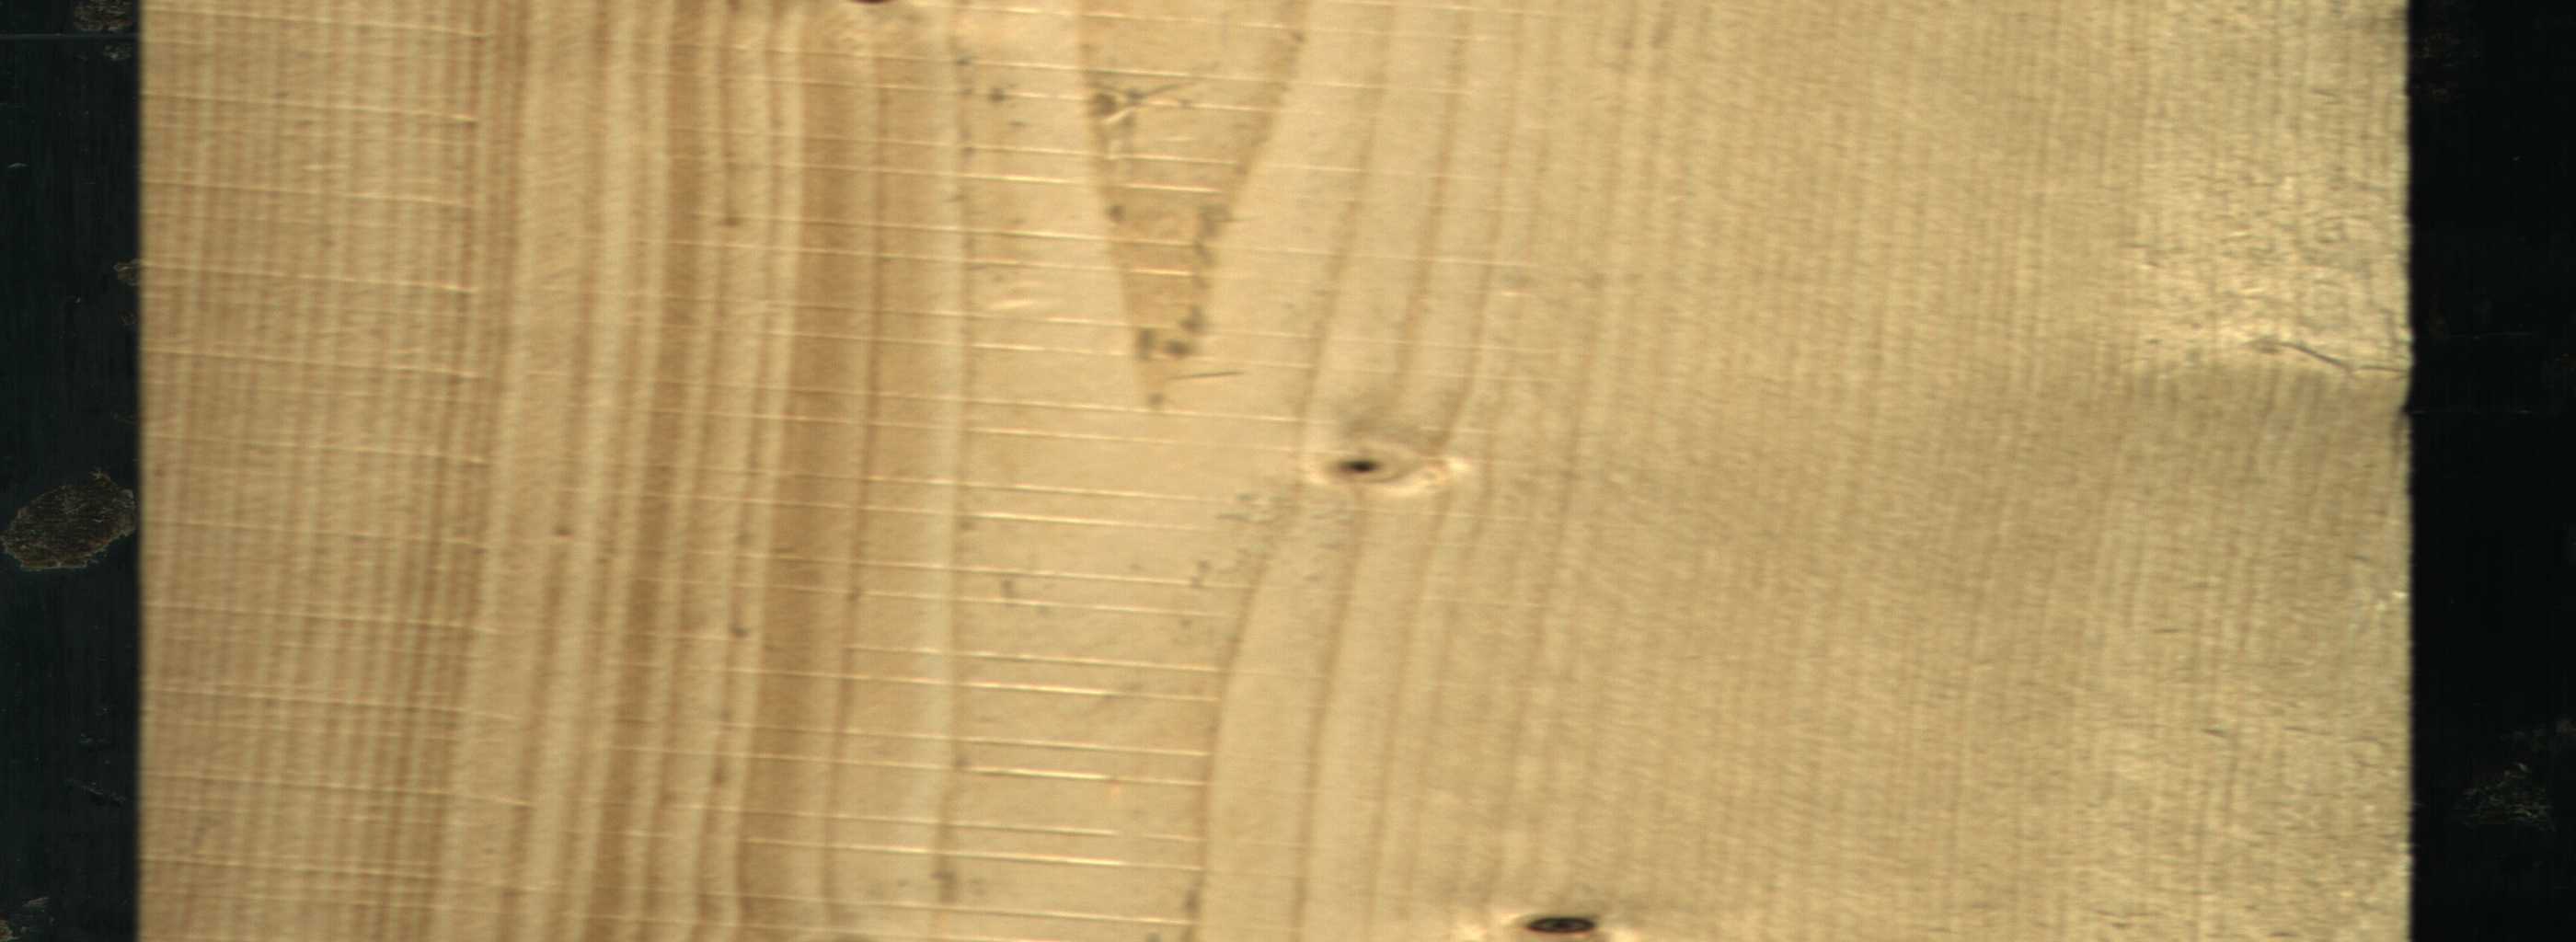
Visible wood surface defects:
knot_with_crack
knot_with_crack
knot_with_crack
knot_with_crack
Dead_Knot
Live_Knot